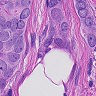
Metastatic tissue present: yes